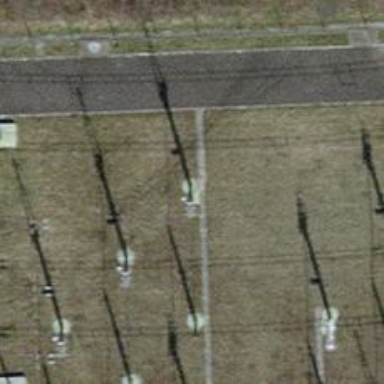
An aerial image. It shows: Switch for power supply.